Frequency: 99900
Velocity: 0,3100
Power: 12,5
Pulse duration: 0,0000001
Pass count: 1
Magnification: 10
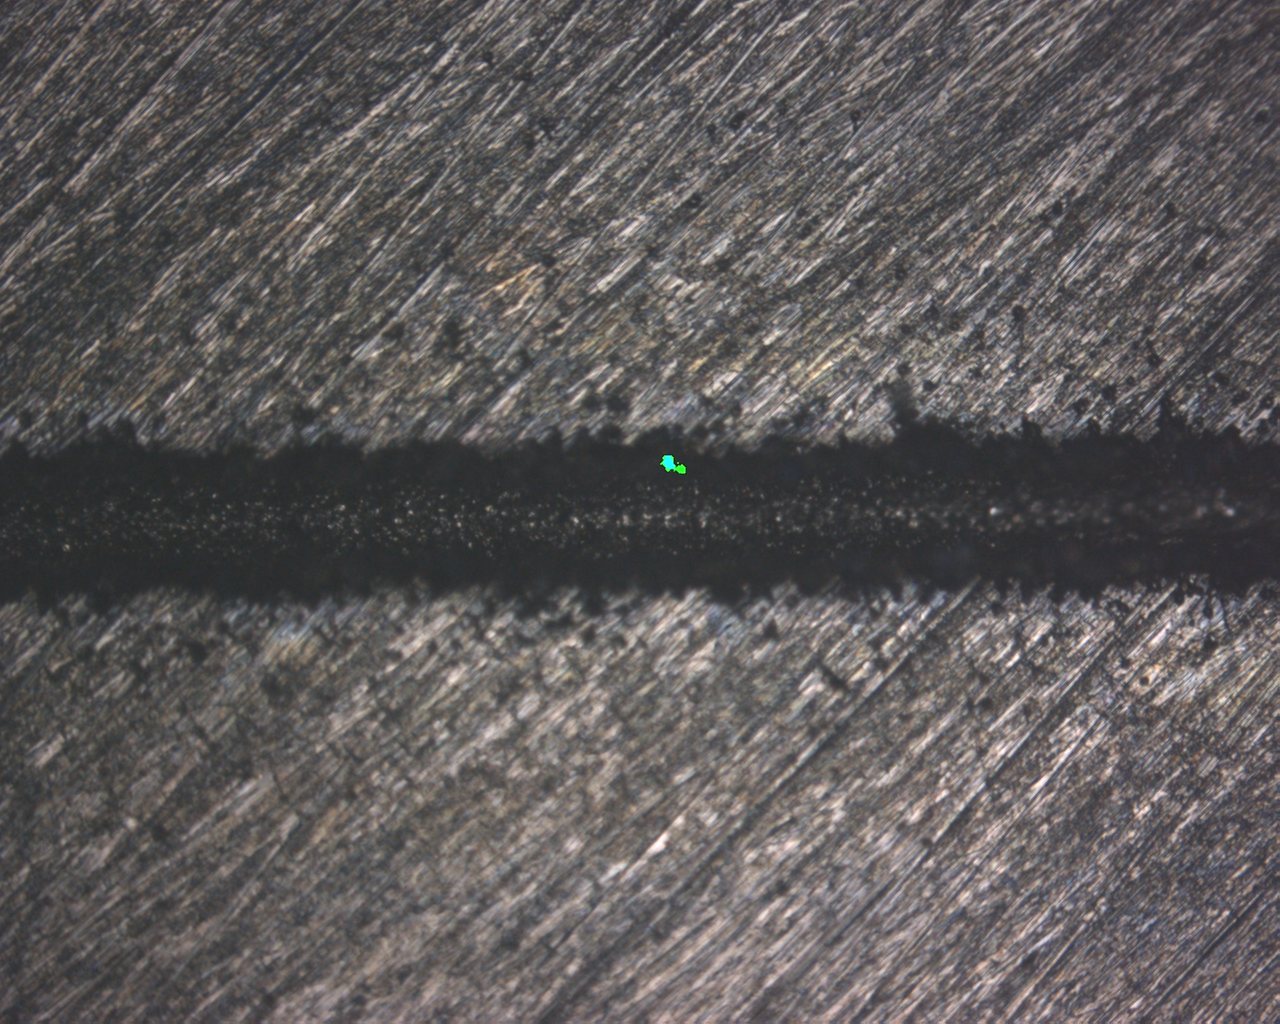
Measured width: 146.942
Other width: 59.1